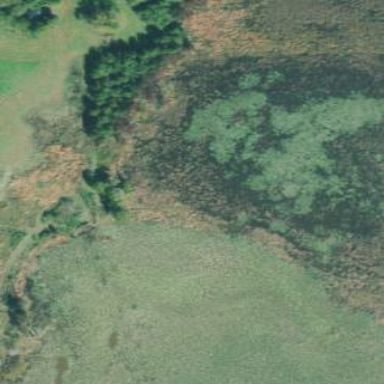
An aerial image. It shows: Area covered with grass.